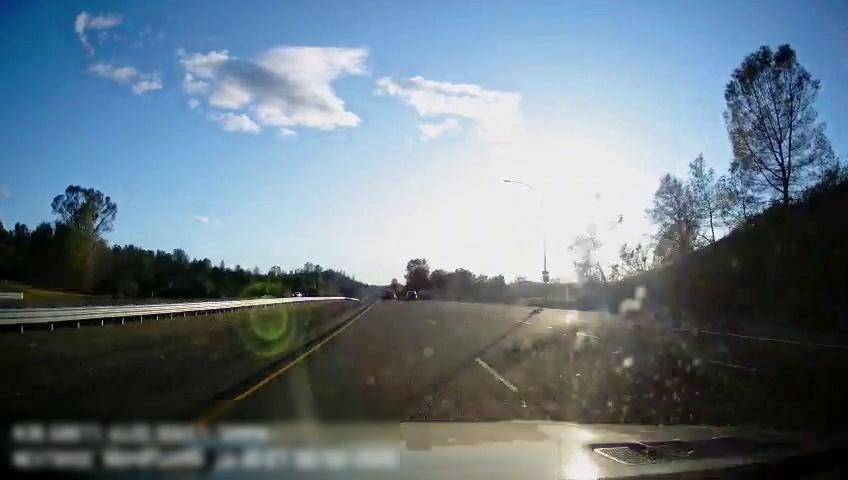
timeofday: Day
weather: Sunny
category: Drivable Space
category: Vehicles | Car
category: Vehicles | Truck
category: Vehicles | SUV
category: Lanes | Current Lane
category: Lanes | Current Lane
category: Lanes | Alternate Lane
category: Lanes | Alternate Lane